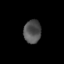
Tissue: skin
Cell type: Epithelial cells
Senescence score: 0.2633
Nuclear area (px): 395
Mean DAPI intensity: 80.463